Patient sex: M
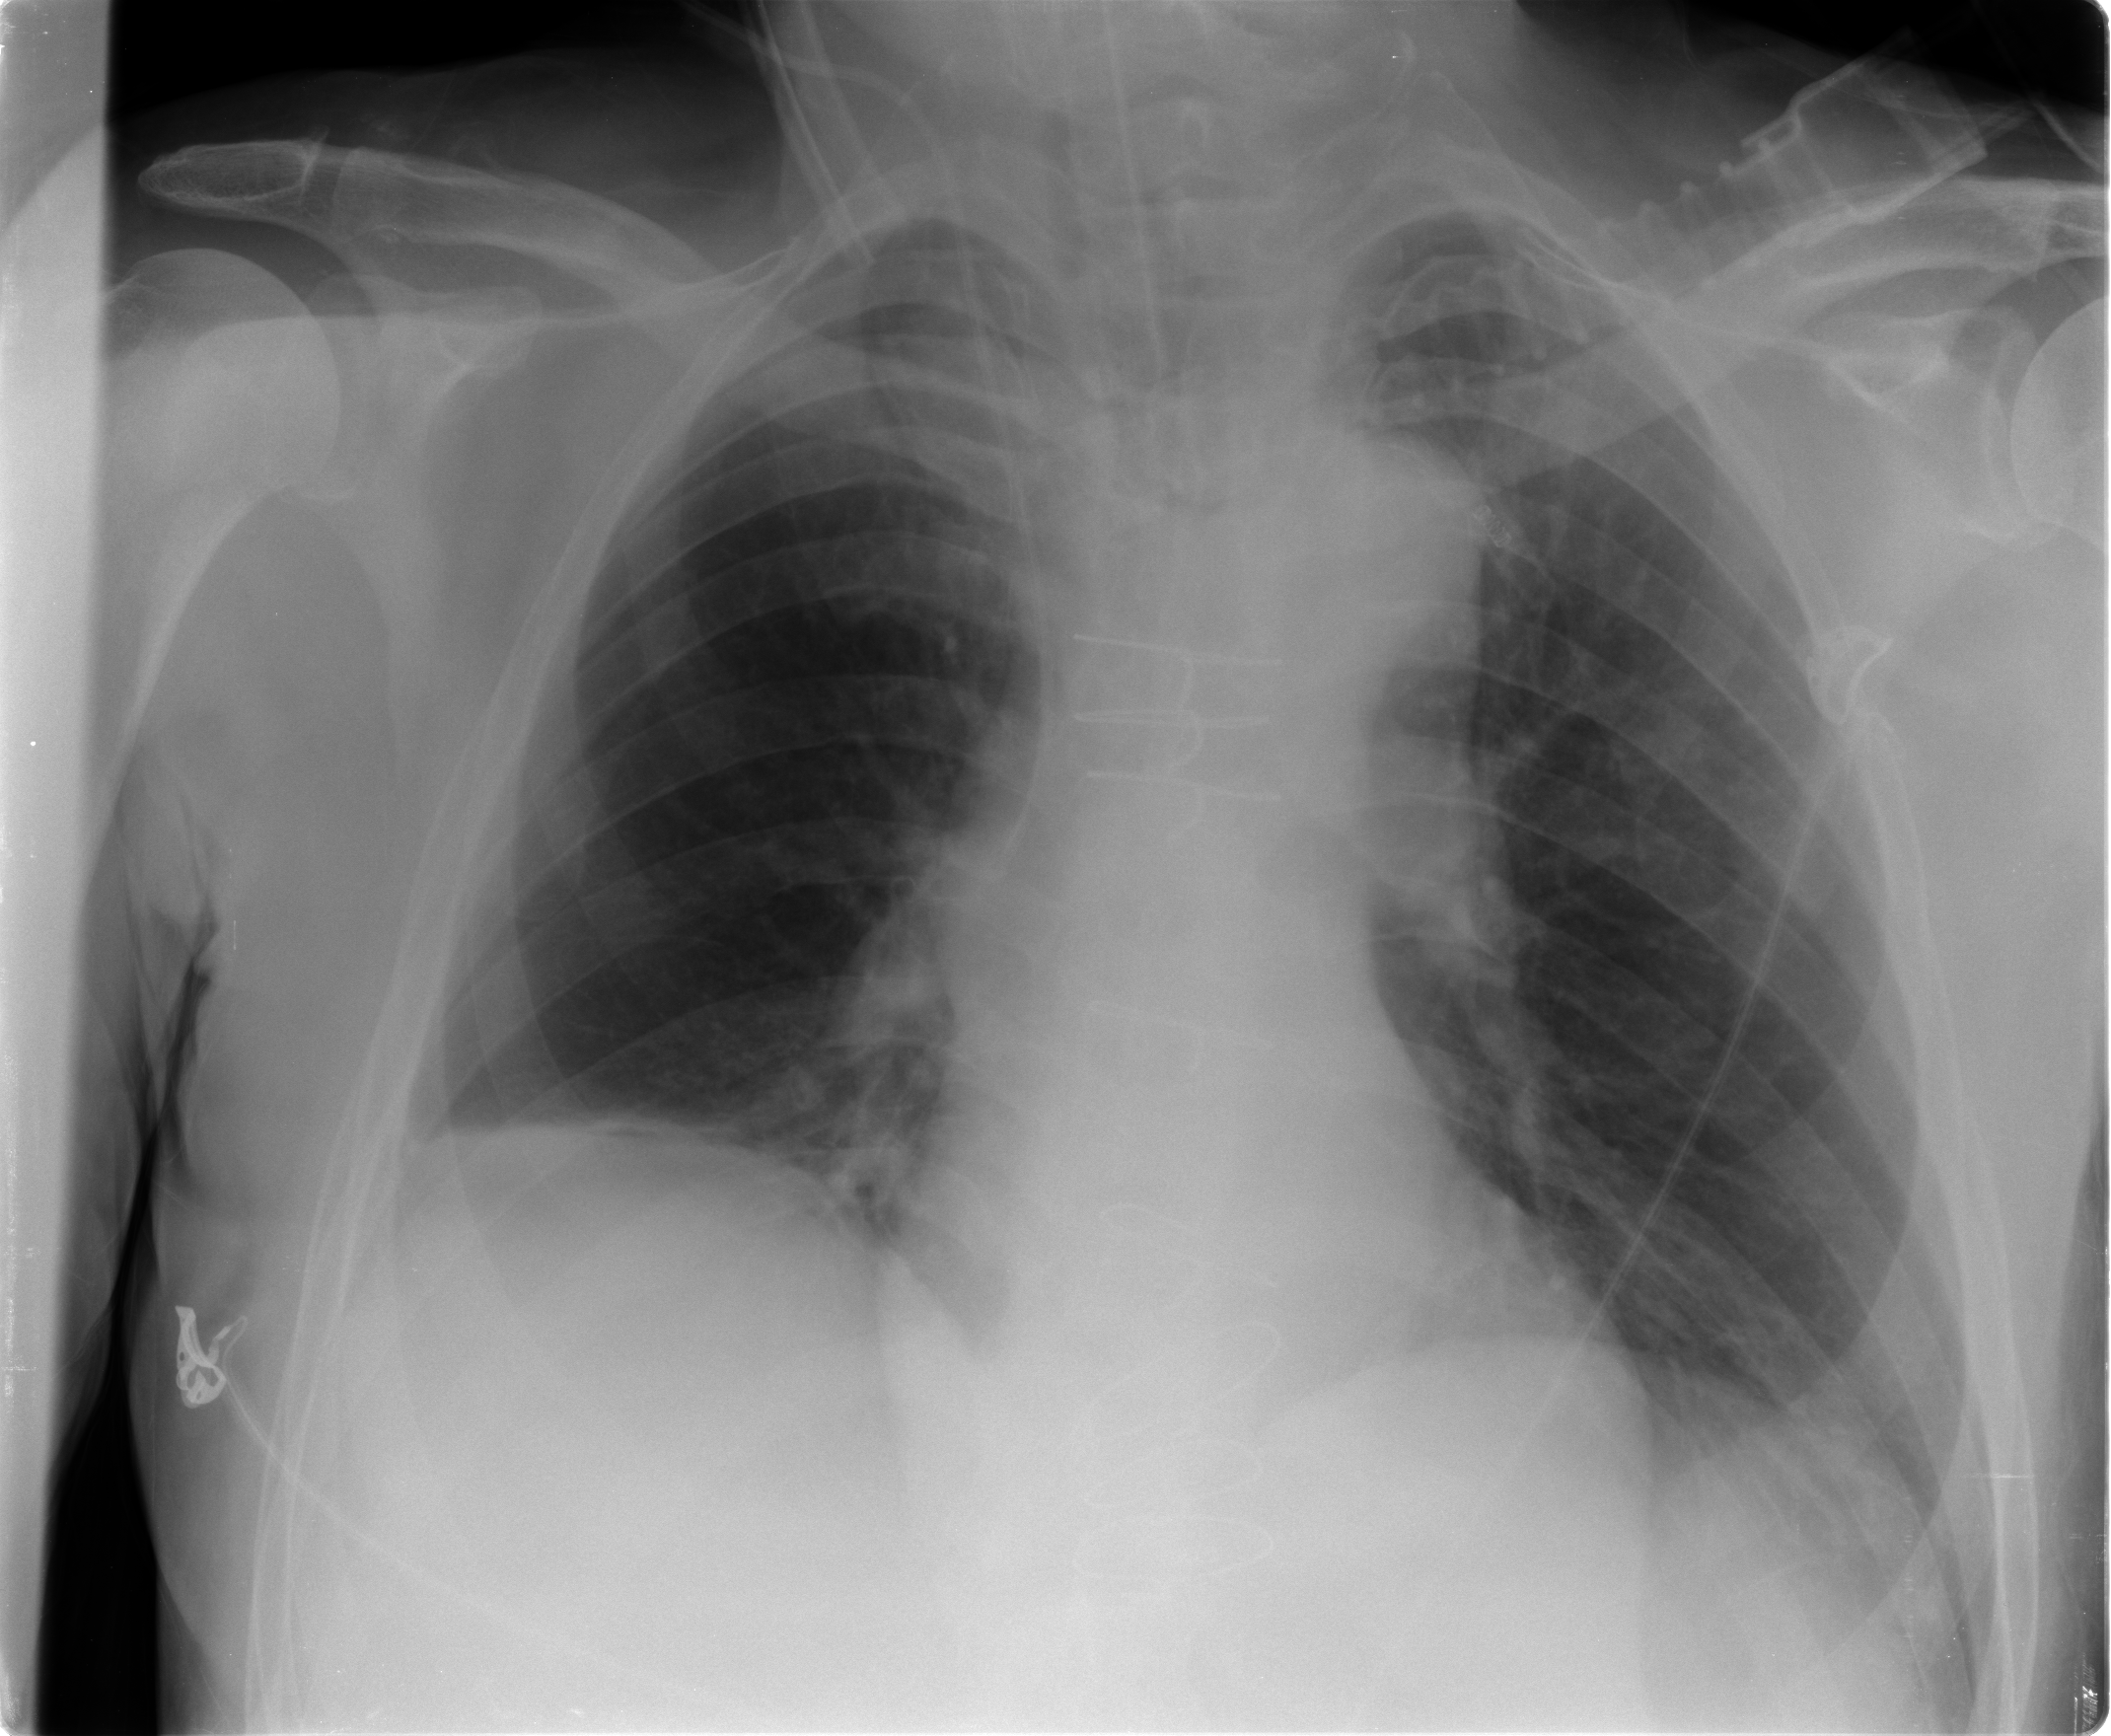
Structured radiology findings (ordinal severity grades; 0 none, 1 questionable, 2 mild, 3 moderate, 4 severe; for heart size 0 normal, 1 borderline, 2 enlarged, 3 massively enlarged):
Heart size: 0
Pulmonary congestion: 0
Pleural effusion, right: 2
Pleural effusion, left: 0
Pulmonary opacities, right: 0
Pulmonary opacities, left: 0
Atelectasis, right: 2
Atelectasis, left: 0